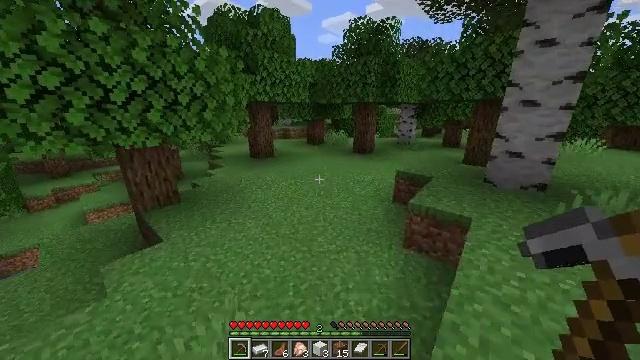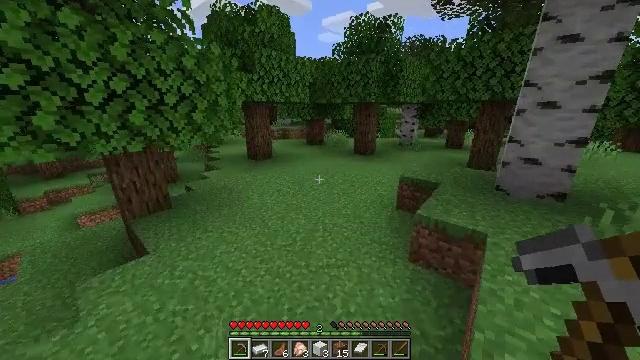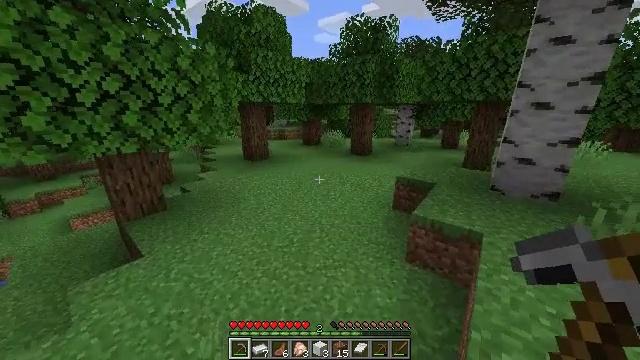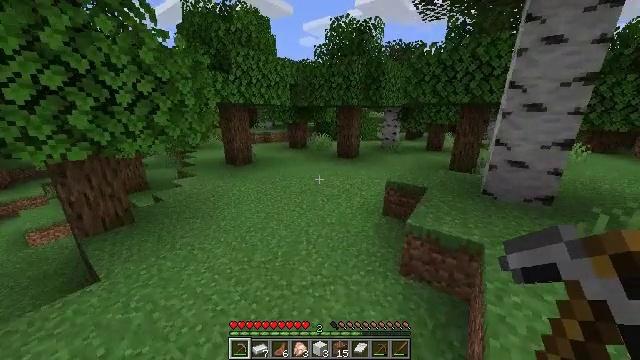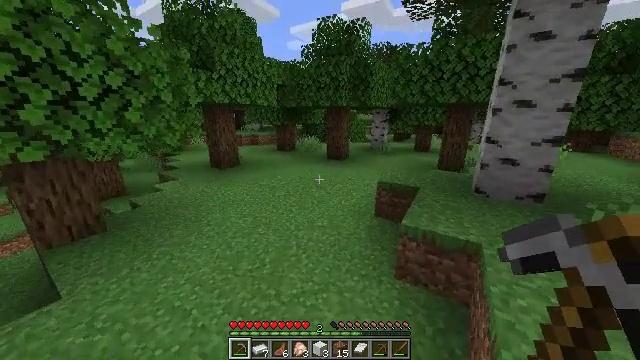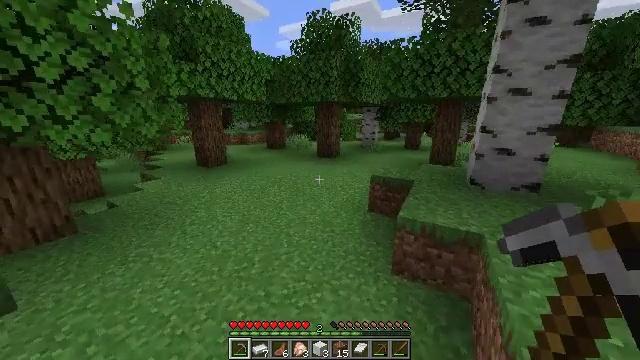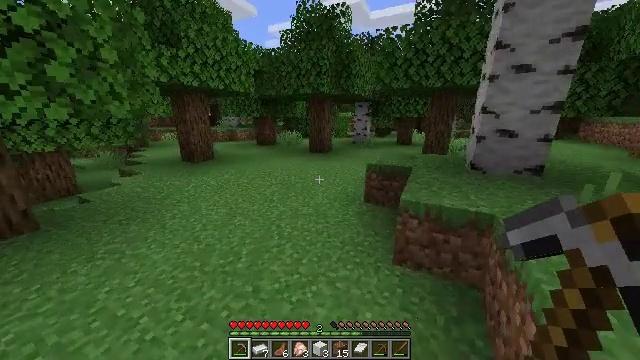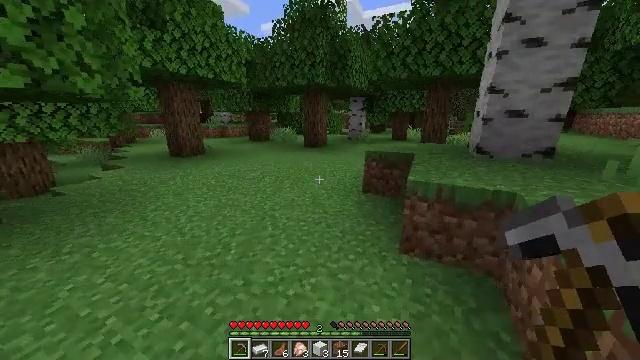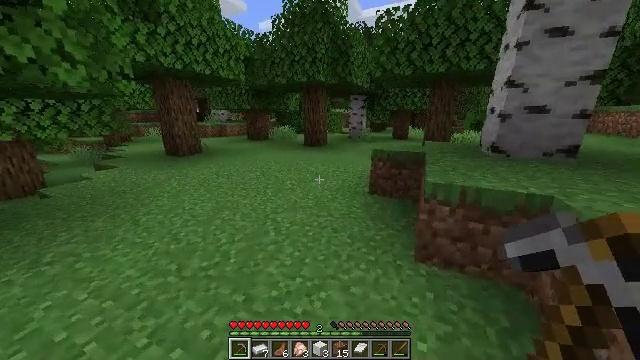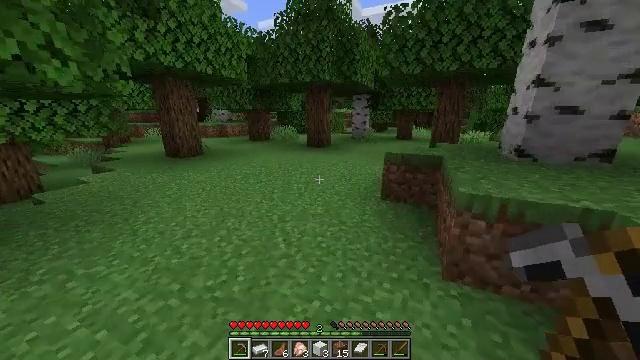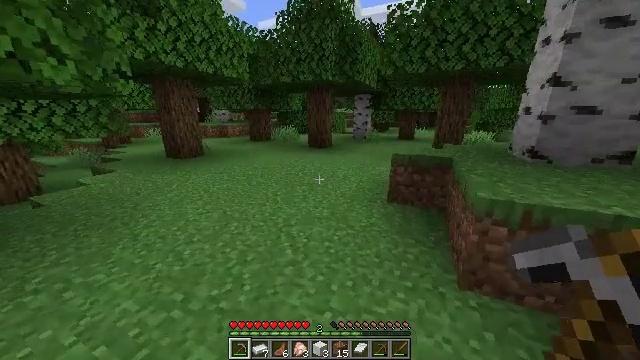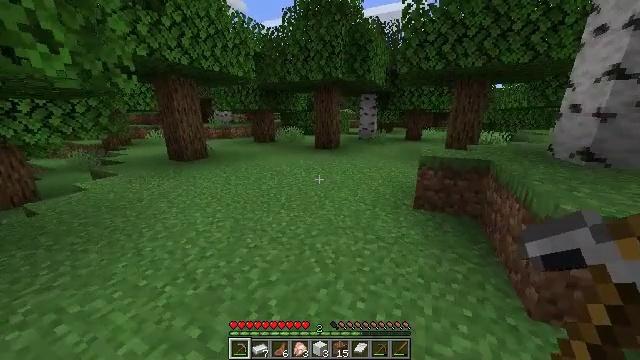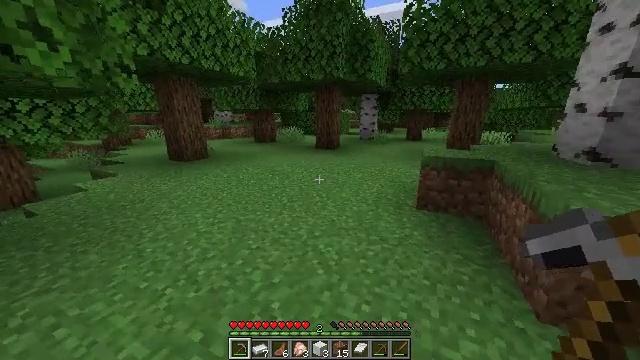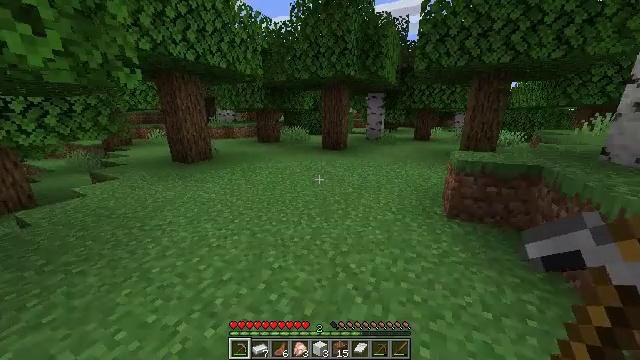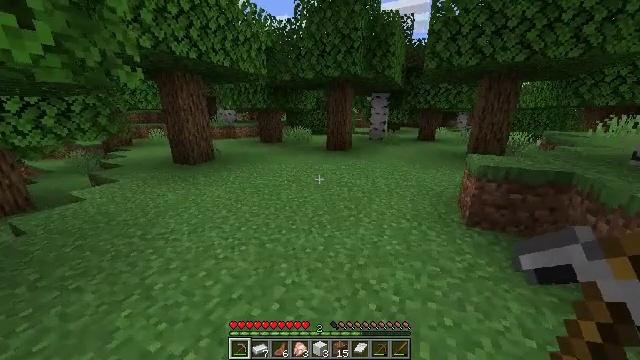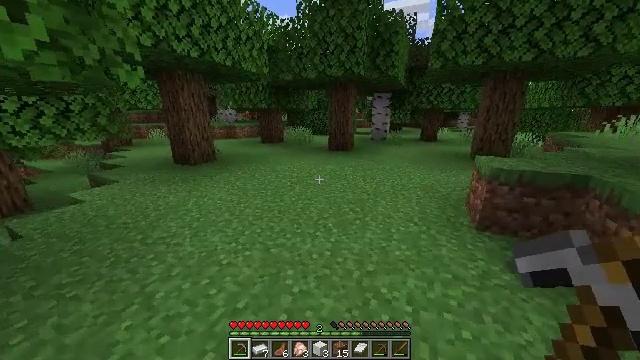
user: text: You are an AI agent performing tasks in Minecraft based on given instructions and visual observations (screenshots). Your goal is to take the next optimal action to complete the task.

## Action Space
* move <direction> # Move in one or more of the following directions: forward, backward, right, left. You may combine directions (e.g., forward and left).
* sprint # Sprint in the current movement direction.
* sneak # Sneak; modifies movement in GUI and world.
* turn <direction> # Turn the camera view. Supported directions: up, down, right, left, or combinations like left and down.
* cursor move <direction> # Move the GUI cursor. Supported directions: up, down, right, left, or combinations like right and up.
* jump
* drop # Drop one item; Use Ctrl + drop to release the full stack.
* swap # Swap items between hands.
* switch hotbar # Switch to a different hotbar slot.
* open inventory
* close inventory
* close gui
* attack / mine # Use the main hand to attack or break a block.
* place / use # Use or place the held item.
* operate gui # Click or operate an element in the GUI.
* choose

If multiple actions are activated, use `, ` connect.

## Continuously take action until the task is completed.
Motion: motion action
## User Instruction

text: Gather the chest from its place.
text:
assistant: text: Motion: move forward
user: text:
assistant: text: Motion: move forward
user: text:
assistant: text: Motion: move forward, turn right
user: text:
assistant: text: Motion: move forward, turn right
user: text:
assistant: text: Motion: move forward, turn right
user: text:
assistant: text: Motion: move forward and move left, turn right
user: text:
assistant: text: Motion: move forward and move left, turn right
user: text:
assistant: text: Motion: move forward and move left
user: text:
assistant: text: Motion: move forward and move left
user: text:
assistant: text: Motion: move forward and move left
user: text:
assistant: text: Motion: move forward and move left
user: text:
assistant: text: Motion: move forward and move left
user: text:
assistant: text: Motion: move forward and move left
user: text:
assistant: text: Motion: move forward and move left
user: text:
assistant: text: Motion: move forward and move left
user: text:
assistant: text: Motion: move forward and move left
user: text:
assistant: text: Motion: move forward and move left
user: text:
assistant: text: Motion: move forward and move left
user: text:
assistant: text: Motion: move forward and move left
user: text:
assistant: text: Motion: move forward
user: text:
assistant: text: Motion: move forward, turn left
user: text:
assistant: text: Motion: move forward, turn left
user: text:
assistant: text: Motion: move forward, turn left
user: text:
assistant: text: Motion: move forward, turn left
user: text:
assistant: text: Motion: move forward, turn left
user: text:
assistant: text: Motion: move forward, turn left
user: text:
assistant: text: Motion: move forward, turn left
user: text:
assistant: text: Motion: move forward, turn left
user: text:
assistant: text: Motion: move forward
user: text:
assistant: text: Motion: move forward, turn left